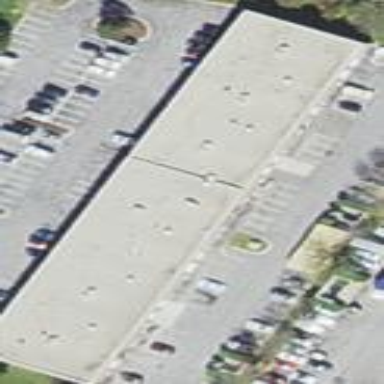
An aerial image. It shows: Commercial building.